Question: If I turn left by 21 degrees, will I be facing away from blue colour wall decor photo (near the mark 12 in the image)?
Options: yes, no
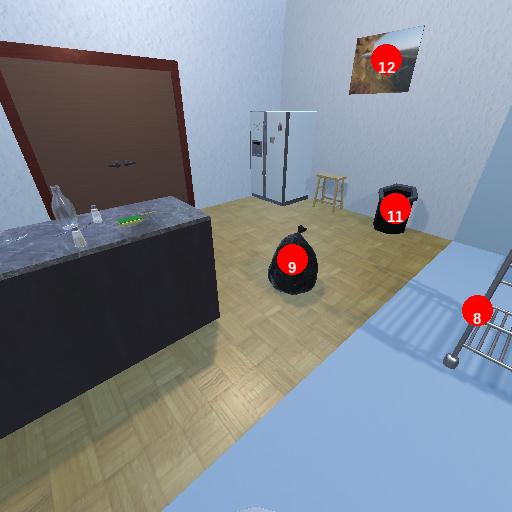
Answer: yes